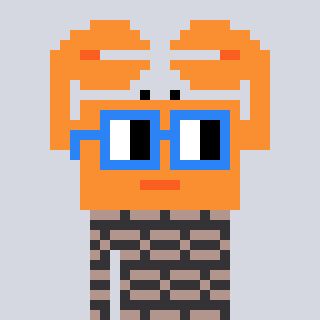
a pixel art character with square blue glasses, a crab-shaped head and a grayscale-colored body on a cool background